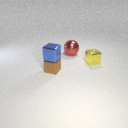
large red metal sphere to the right of small brown metal cube